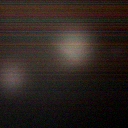
Screen state: off